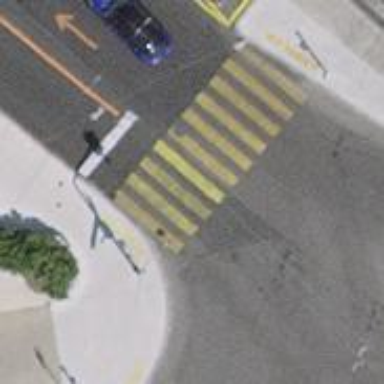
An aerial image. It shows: Tertiary road with asphalt surface and sidewalks on both sides. There are trolley wires above the road.